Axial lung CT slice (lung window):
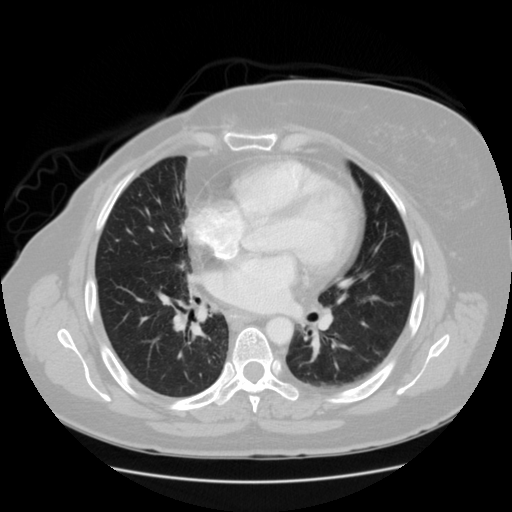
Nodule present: no